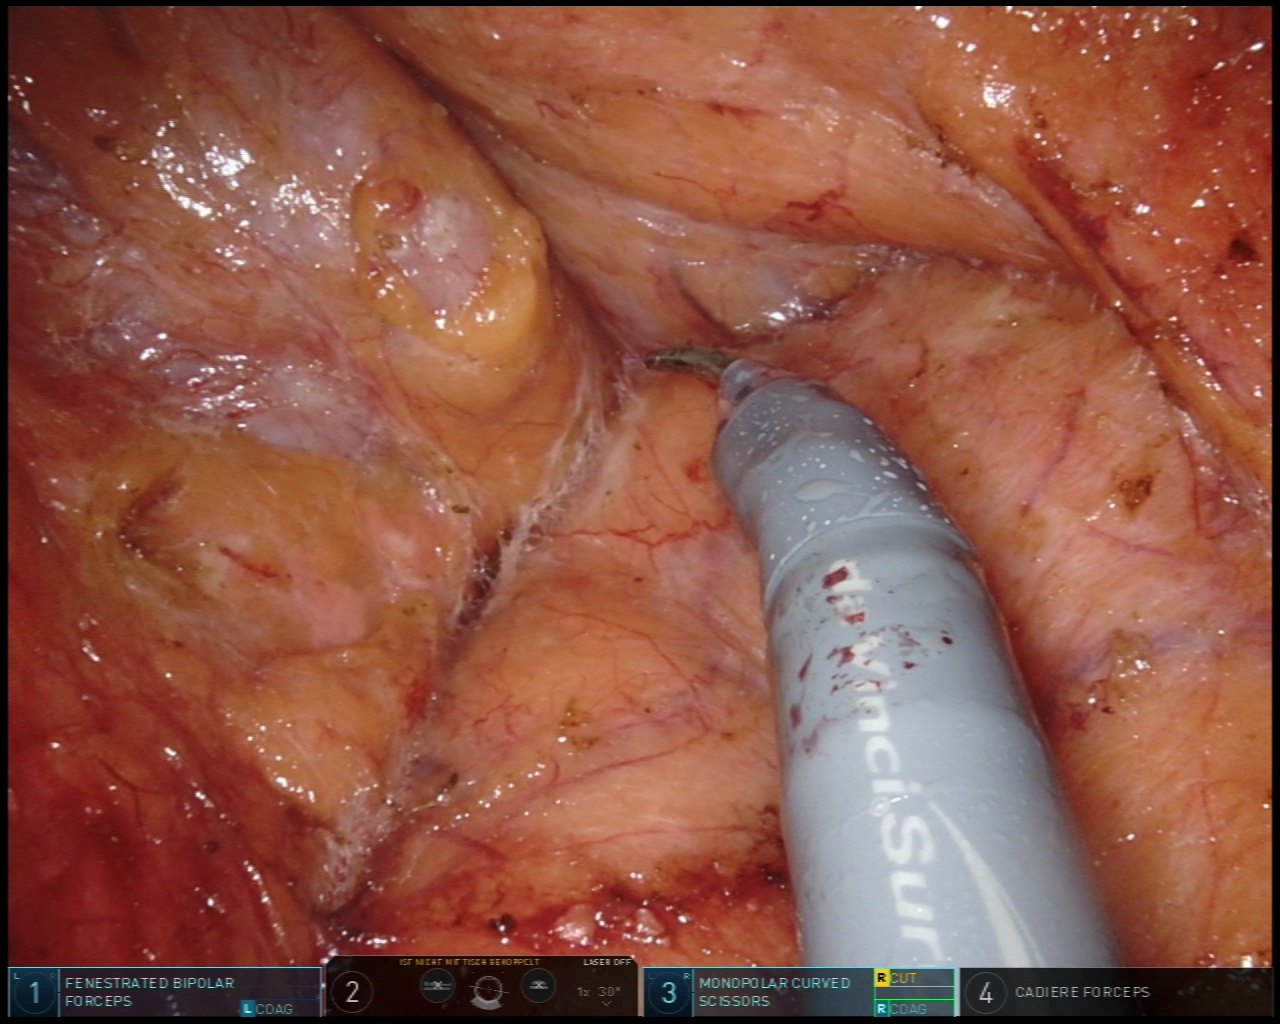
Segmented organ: pancreas
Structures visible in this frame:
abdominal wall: no
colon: yes
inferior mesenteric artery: no
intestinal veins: no
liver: no
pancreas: yes
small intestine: no
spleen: no
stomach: no
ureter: no
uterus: no
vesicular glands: no